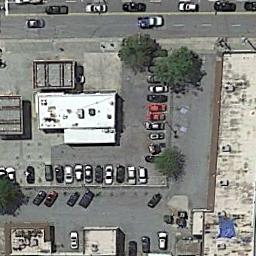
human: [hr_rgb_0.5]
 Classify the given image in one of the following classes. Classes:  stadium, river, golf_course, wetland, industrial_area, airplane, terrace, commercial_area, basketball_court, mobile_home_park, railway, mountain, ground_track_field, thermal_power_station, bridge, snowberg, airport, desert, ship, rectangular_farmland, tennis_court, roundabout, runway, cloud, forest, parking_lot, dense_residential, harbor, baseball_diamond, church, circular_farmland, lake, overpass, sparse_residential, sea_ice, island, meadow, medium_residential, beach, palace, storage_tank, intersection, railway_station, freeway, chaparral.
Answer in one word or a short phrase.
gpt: parking_lot